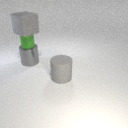
large gray metal cylinder below large gray rubber cube